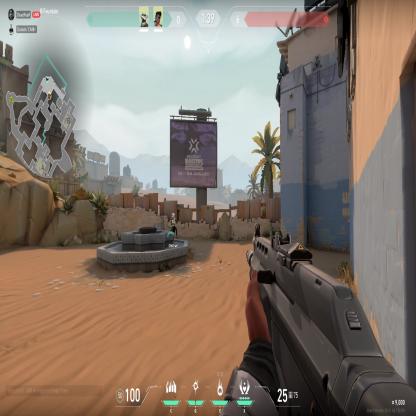
Label: teammate